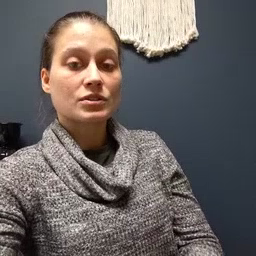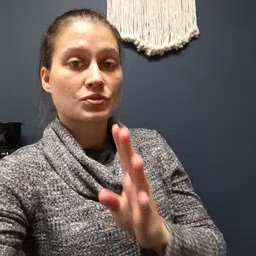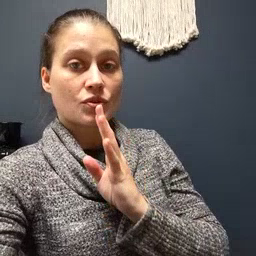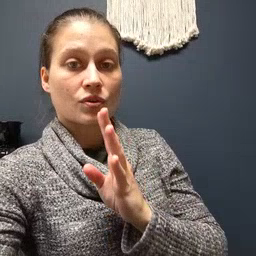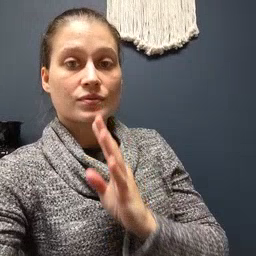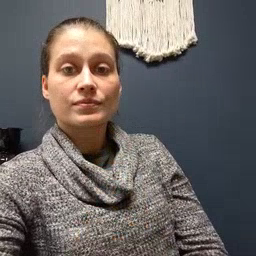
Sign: talk